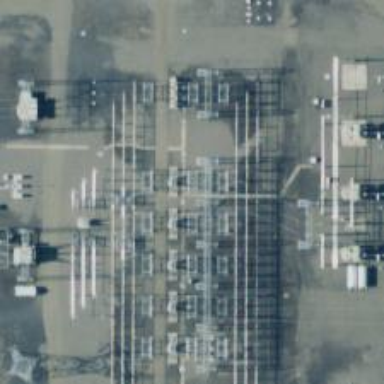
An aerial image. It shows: Outdoor power switch.